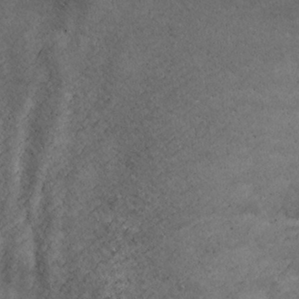
Label: non_frost